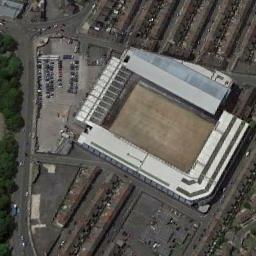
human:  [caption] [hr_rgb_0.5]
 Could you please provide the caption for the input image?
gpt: Parking lot, Buildings and trees around the square stadium .

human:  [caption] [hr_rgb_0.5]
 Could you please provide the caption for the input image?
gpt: There are many cars near the stadium .

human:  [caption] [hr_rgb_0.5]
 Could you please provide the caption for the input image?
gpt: The stadium is next to some buildings and parking lot .

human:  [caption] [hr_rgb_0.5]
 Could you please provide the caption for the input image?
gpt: This stadium has seats on two sides only .

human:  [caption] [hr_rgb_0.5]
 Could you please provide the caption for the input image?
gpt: There are some brown buildings beside the stadium .